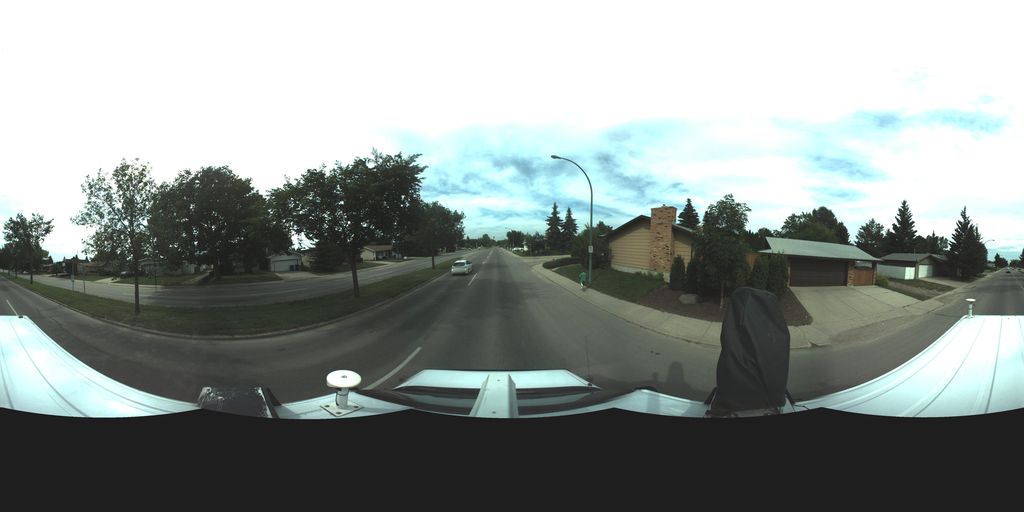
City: saskatoon